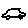
Label: car